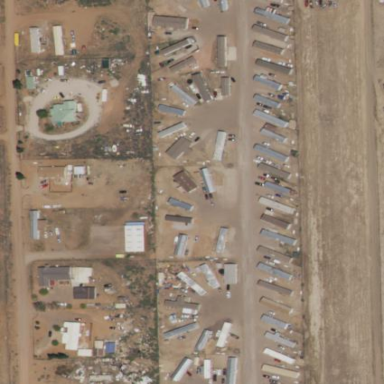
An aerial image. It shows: Residential area known as trailer park.